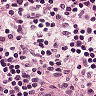
Metastatic tissue present: no